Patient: sex M, age 74
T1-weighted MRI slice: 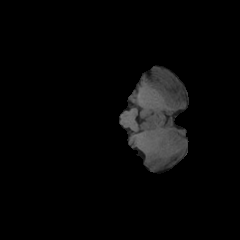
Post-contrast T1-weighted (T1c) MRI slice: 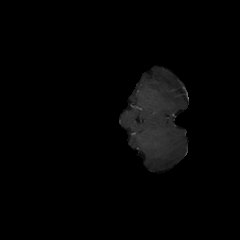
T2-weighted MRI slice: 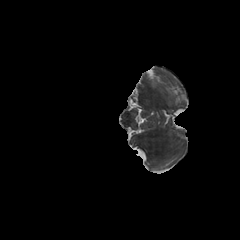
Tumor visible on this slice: no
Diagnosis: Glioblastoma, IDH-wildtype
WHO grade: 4